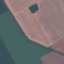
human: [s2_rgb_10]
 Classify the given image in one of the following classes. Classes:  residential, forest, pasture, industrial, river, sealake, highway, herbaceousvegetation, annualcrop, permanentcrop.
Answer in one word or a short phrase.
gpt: AnnualCrop